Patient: sex M, age 64
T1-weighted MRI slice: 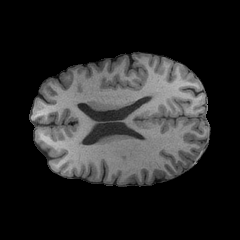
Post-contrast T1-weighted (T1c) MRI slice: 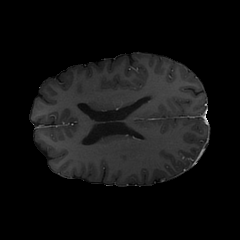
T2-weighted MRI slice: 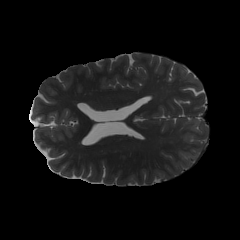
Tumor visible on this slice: yes
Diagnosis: Glioblastoma, IDH-wildtype
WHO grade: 4